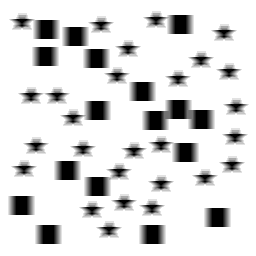
Squares: 17
Triangles: 0
Stars: 27
Total shapes: 44